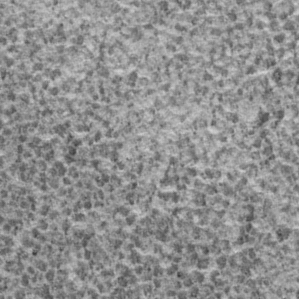
Label: frost